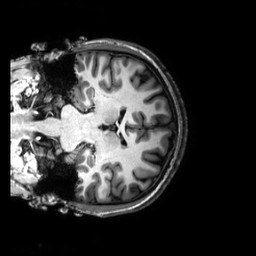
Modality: T1w
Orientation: coronal
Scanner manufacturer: philips
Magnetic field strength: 3 T
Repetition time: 0.0096 s
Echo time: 0.0046 s